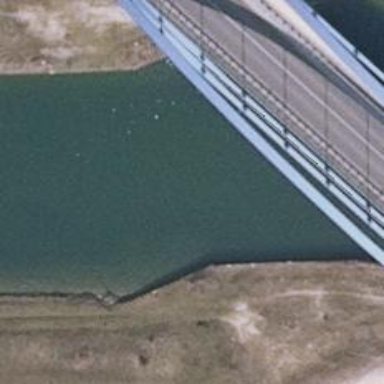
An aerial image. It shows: There is bridge in the image.